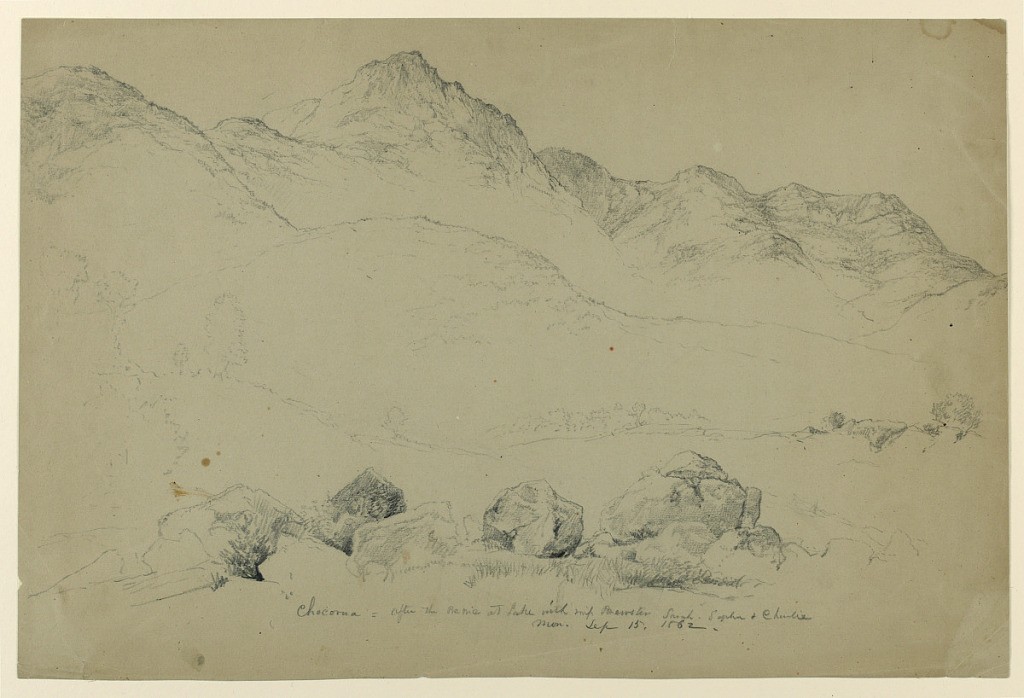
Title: Chocorua, After the Picnic at Lake
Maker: Daniel Huntington, American, 1816–1906
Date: September 15, 1862
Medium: Graphite on grey paper
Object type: Drawing
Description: Rocks in foreground with ridges and mountain beyond, center.